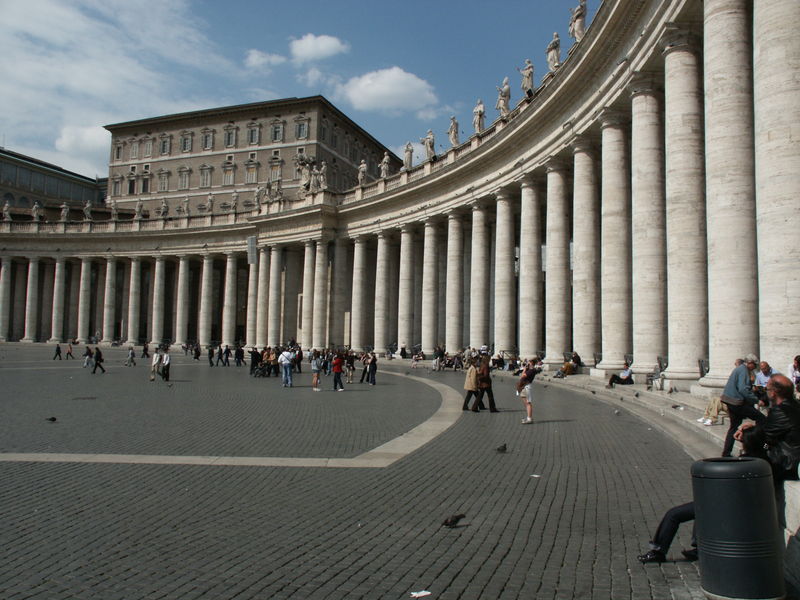
Titel: Petersplatz in Rom
Künstler: Giovanni Lorenzo Bernini
Standort: Rom, S. Pietro (EU - I - Latium)
Schlagwörter: himmel, wolken, menschen, säulen, gebäude, architektur, barock, oval, rund, farbig, pflaster, hof, platz, treppe, streifen, stufen, foto, fotografie, tauben, arkaden, rom, photo, skulpturen, vatikan, heilige, tonne, säulengang, michelangelo, uffizien, rondell, petersdom, arcaden, vorplatz, rotunde, roma, petersplatz, touristen, mülleimer, mülltonne, columnen, brunetti, gepflaster